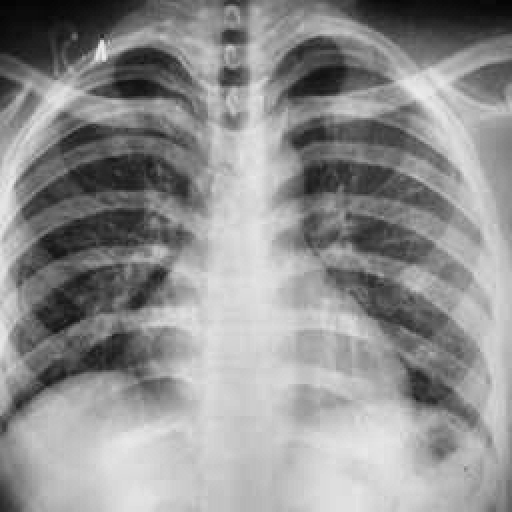
Finding: TUBERCULOSIS